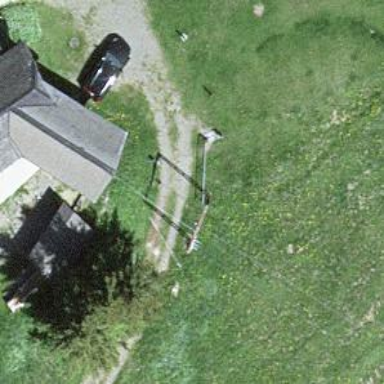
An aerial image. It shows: Pylon used for aerialway.